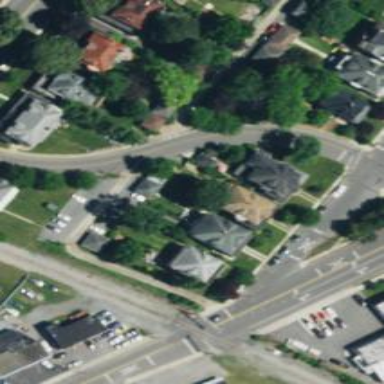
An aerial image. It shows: Residential road with asphalt surface and sidewalk on the left side.